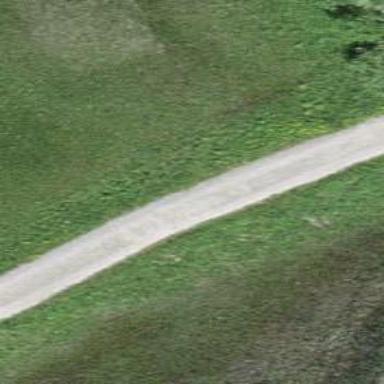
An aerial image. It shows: Residential road with compacted surface.